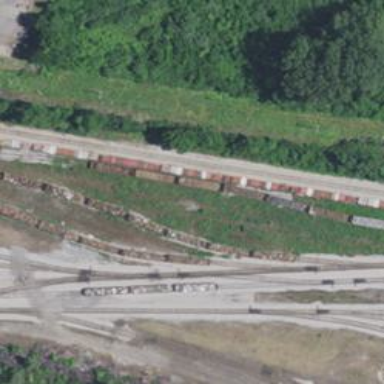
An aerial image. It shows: Manifest railway yard.